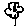
Label: flower